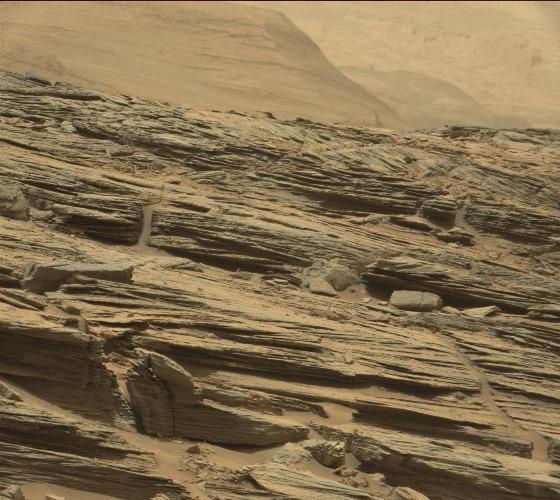
Terrain classes present: Bedrock, Gravel / Sand / Soil, Rock, Shadow